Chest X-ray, PA view. Patient: 67 years old, sex M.
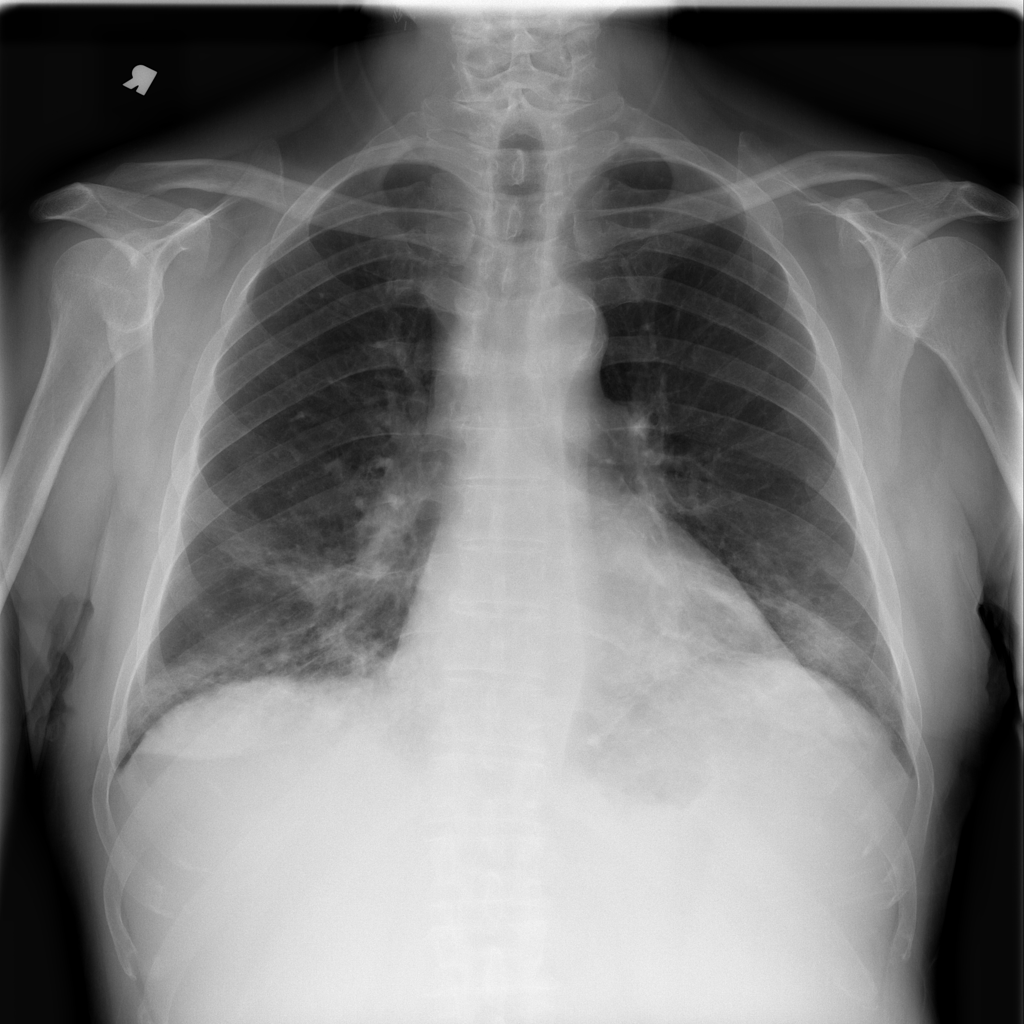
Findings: Infiltration